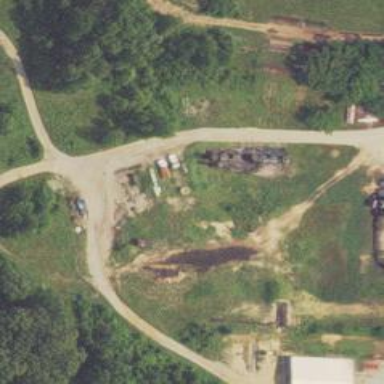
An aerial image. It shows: Storage tank with man-made structure.